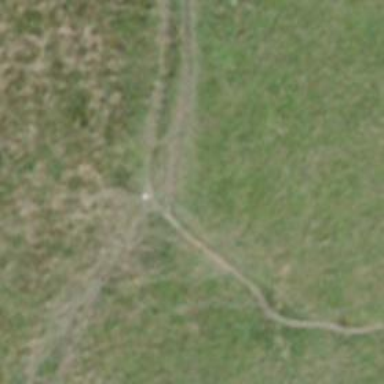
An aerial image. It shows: Path.